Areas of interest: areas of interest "Art Gallery"
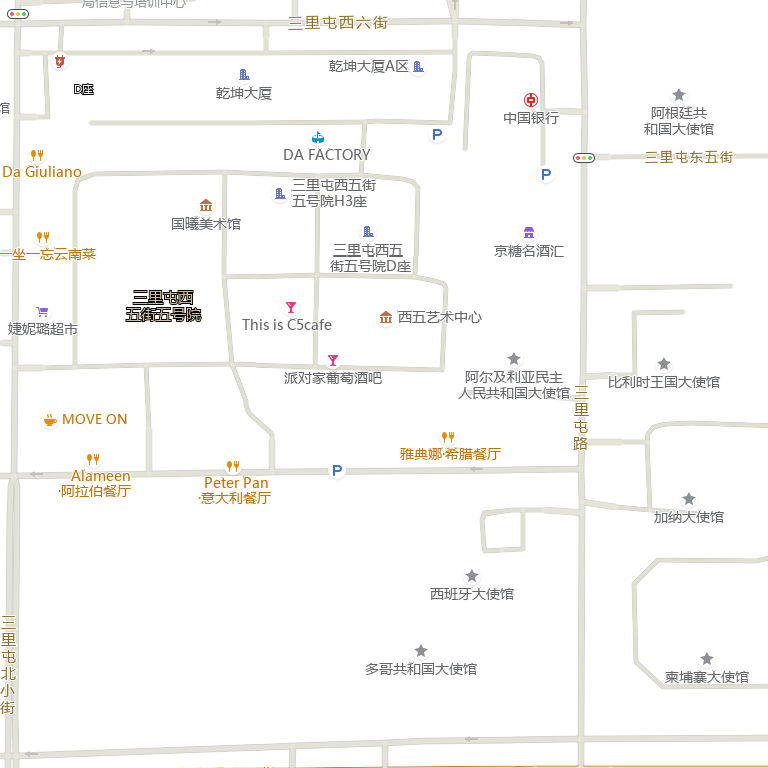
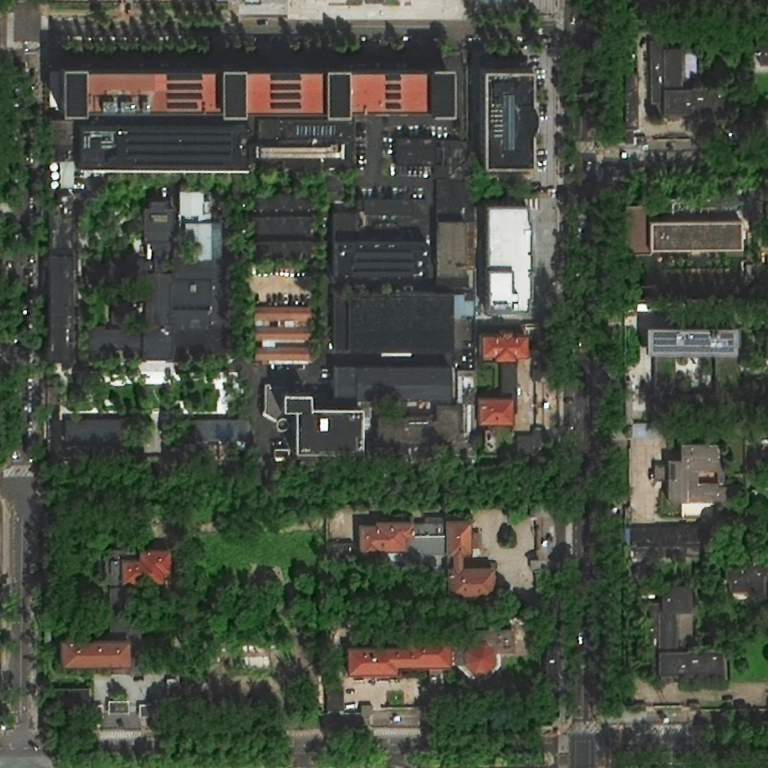